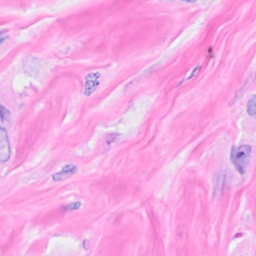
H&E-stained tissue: Breast